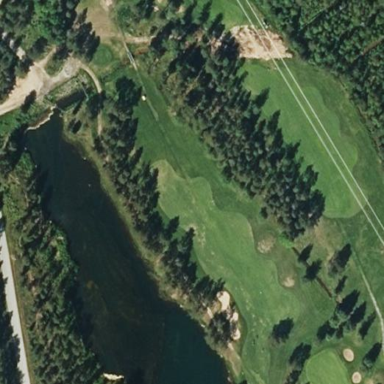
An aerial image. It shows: Golf course surrounded by greenery.